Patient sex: F
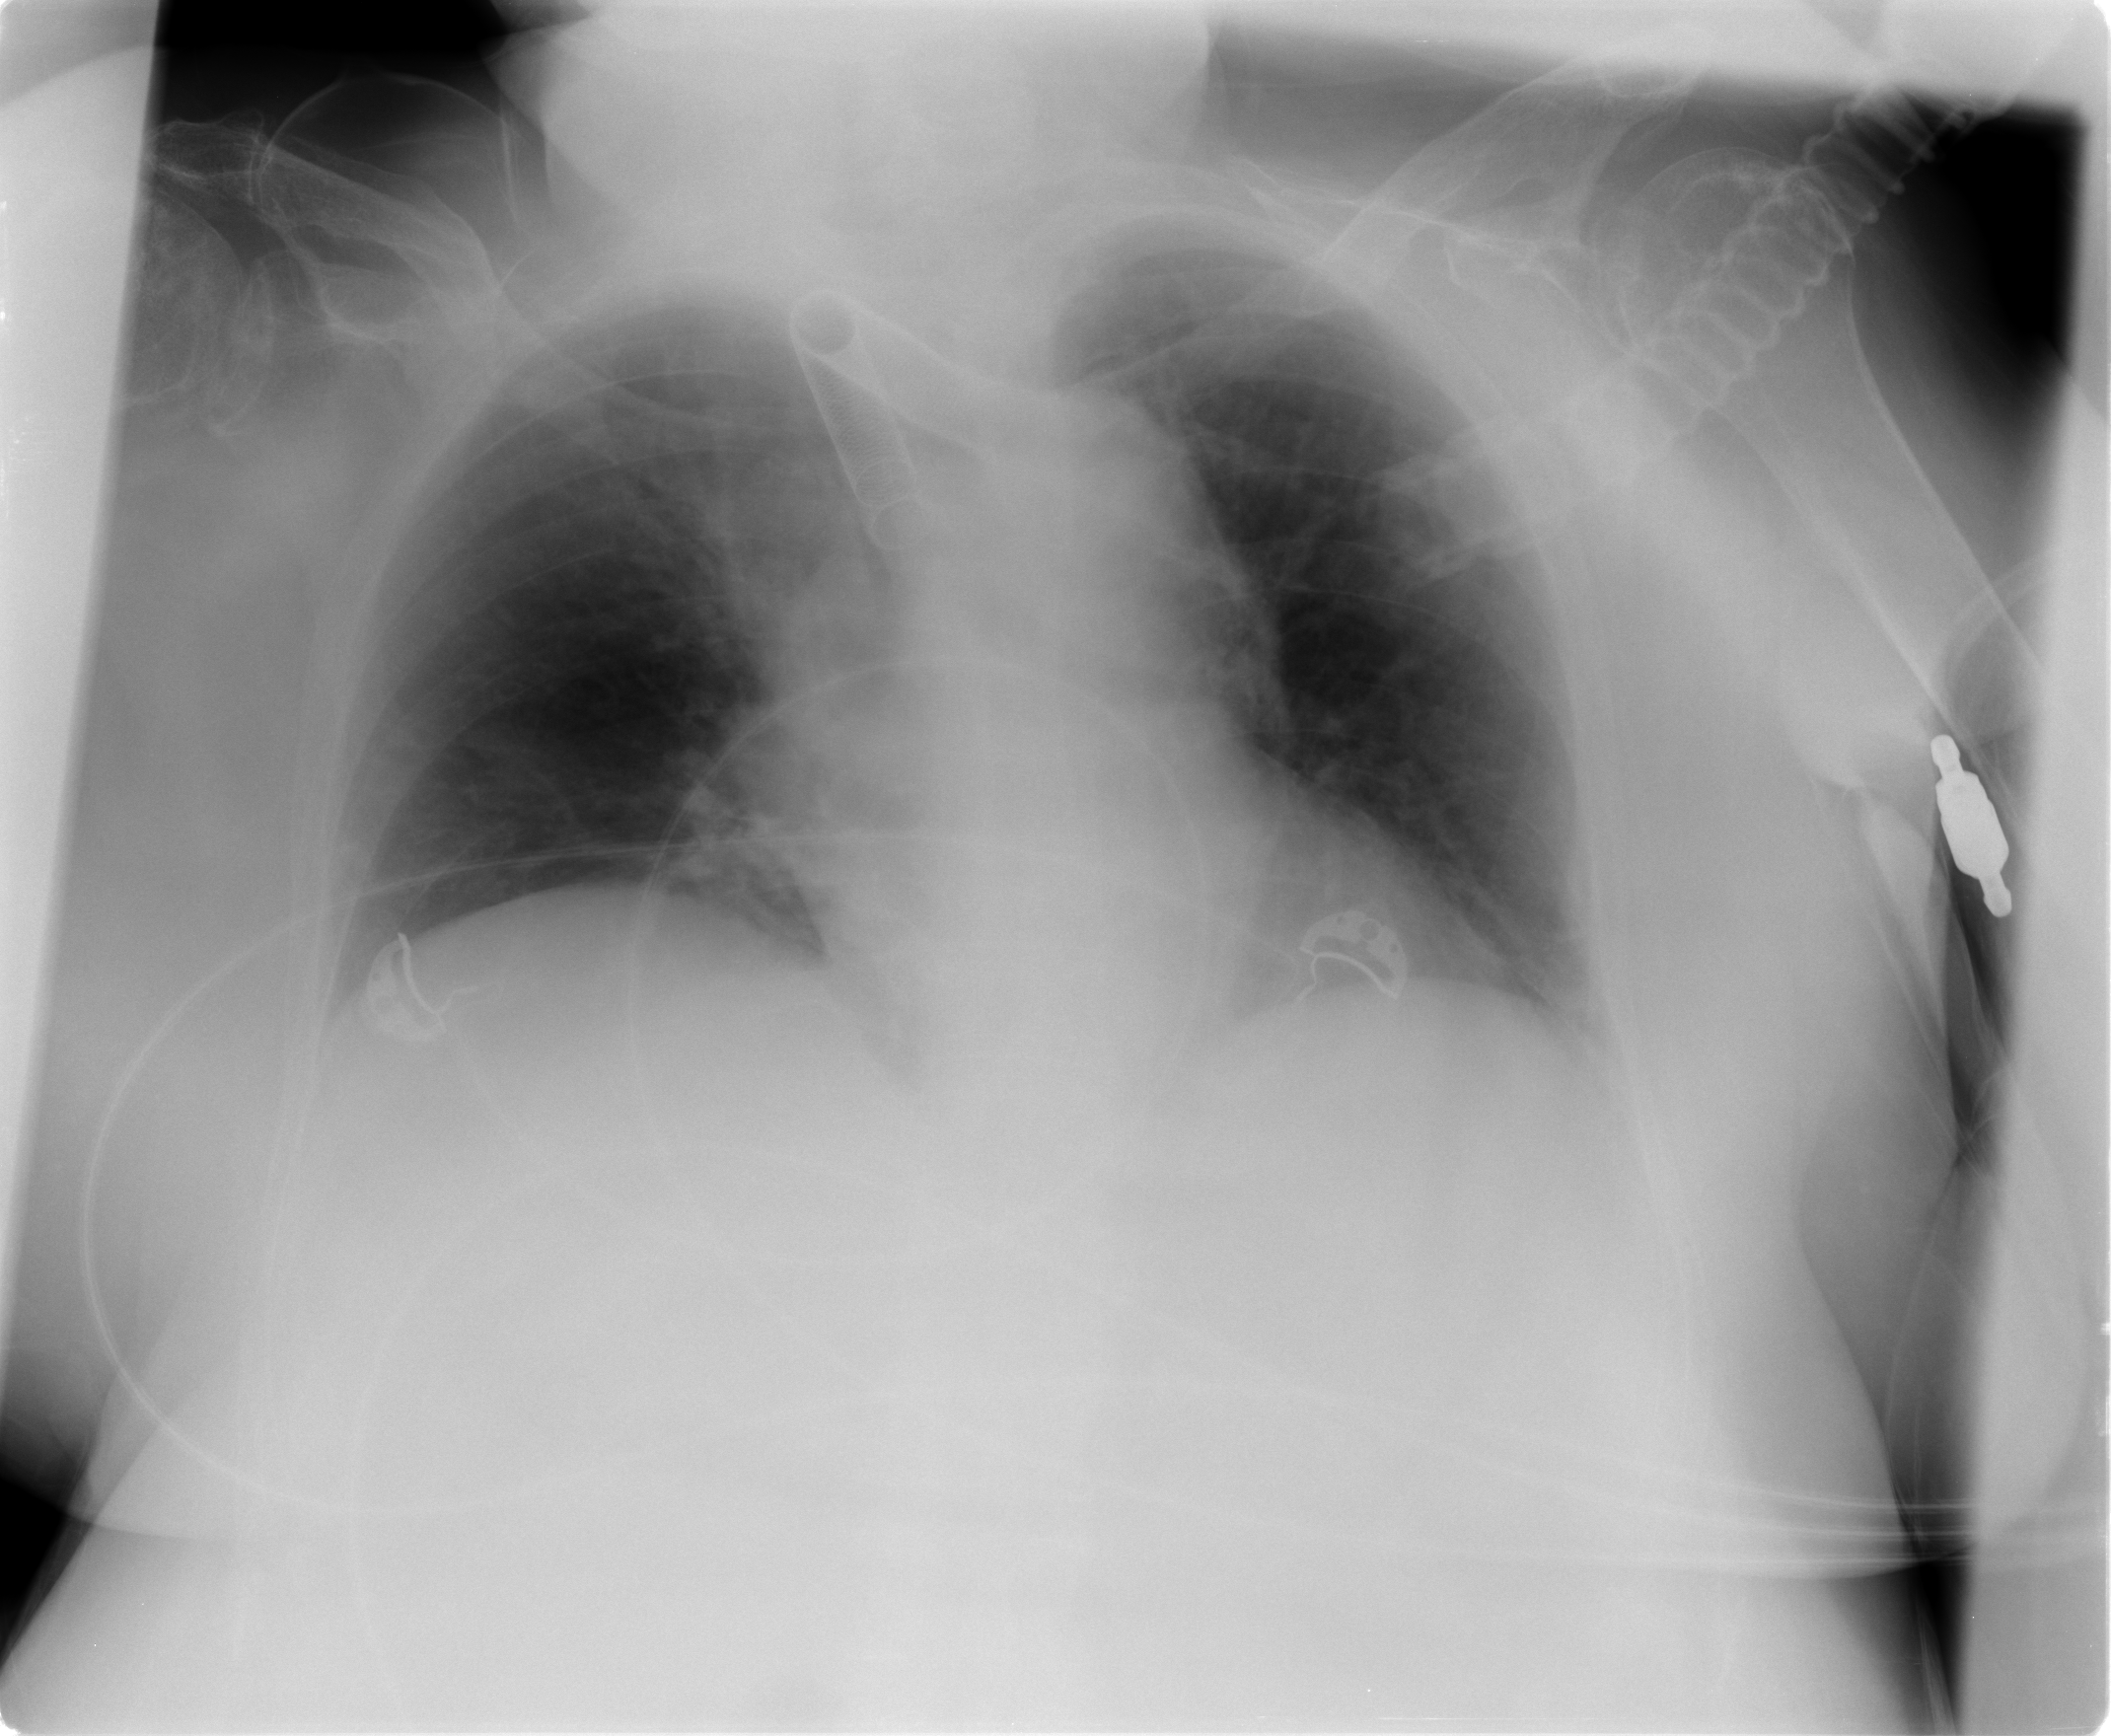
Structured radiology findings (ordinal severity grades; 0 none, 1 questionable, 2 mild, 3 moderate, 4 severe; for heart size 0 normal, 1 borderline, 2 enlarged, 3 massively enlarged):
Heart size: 0
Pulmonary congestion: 0
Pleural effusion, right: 0
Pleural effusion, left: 1
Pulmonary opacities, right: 0
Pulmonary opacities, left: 0
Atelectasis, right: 0
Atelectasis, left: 2